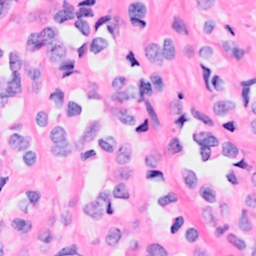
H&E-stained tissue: Breast